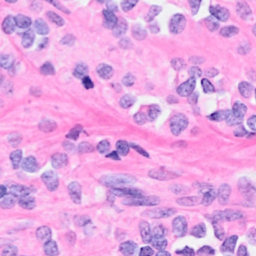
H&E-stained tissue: Breast